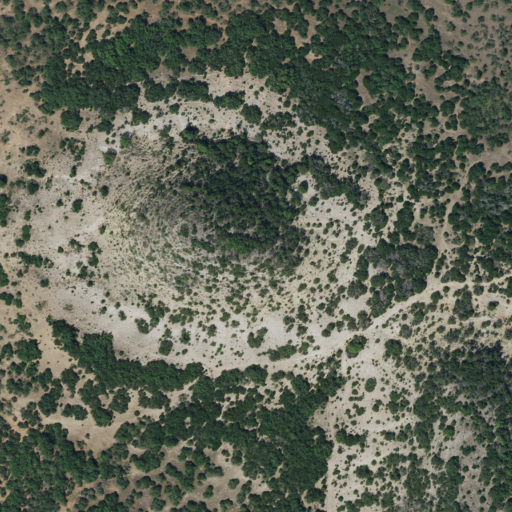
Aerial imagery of cliff(s) in Texas named Welge Poing containing shrub and evergreen forest